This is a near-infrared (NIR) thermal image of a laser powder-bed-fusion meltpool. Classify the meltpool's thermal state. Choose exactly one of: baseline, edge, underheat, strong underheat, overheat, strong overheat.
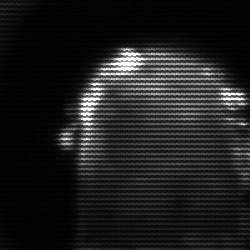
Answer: baseline